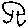
Label: tree